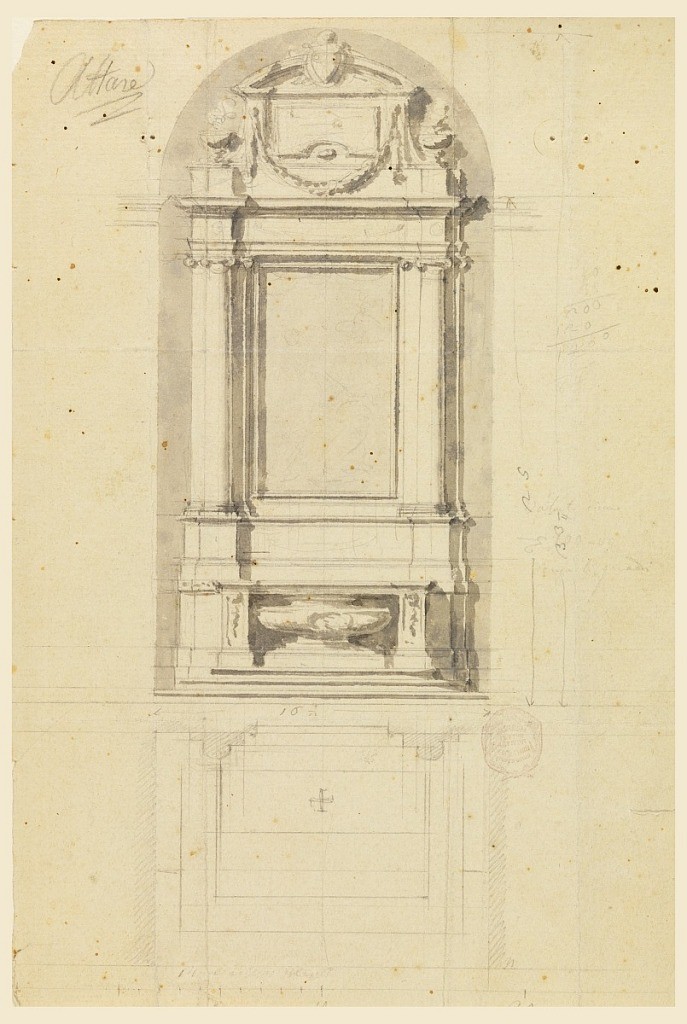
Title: Design for an Altar
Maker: Filippo Marchionni, Italian, 1732–1805
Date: ca. 1780
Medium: Graphite, brush and gray watercolor on cream laid paper
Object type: Drawing
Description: Design for an altar with Ionic engaged columns; above garland.